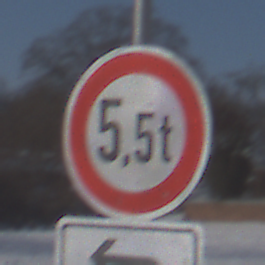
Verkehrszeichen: TatsaechlicheMasse
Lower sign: RichtungsangabeDurchPfeile2
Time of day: MorningAfternoon
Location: Outdoor (Nature)
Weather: PartlyCloudy
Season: Winter
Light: Natural